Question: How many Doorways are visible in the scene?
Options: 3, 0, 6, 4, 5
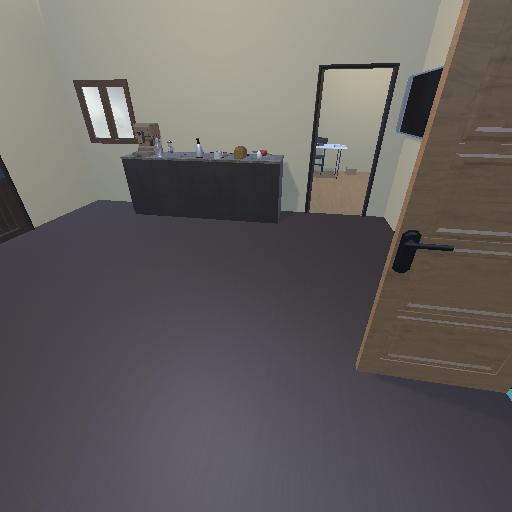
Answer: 3